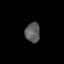
Tissue: lung
Cell type: Others
Senescence score: 0.2416
Nuclear area (px): 284
Mean DAPI intensity: 92.165